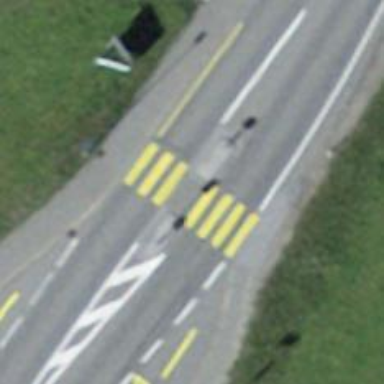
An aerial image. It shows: Marked road crossing.